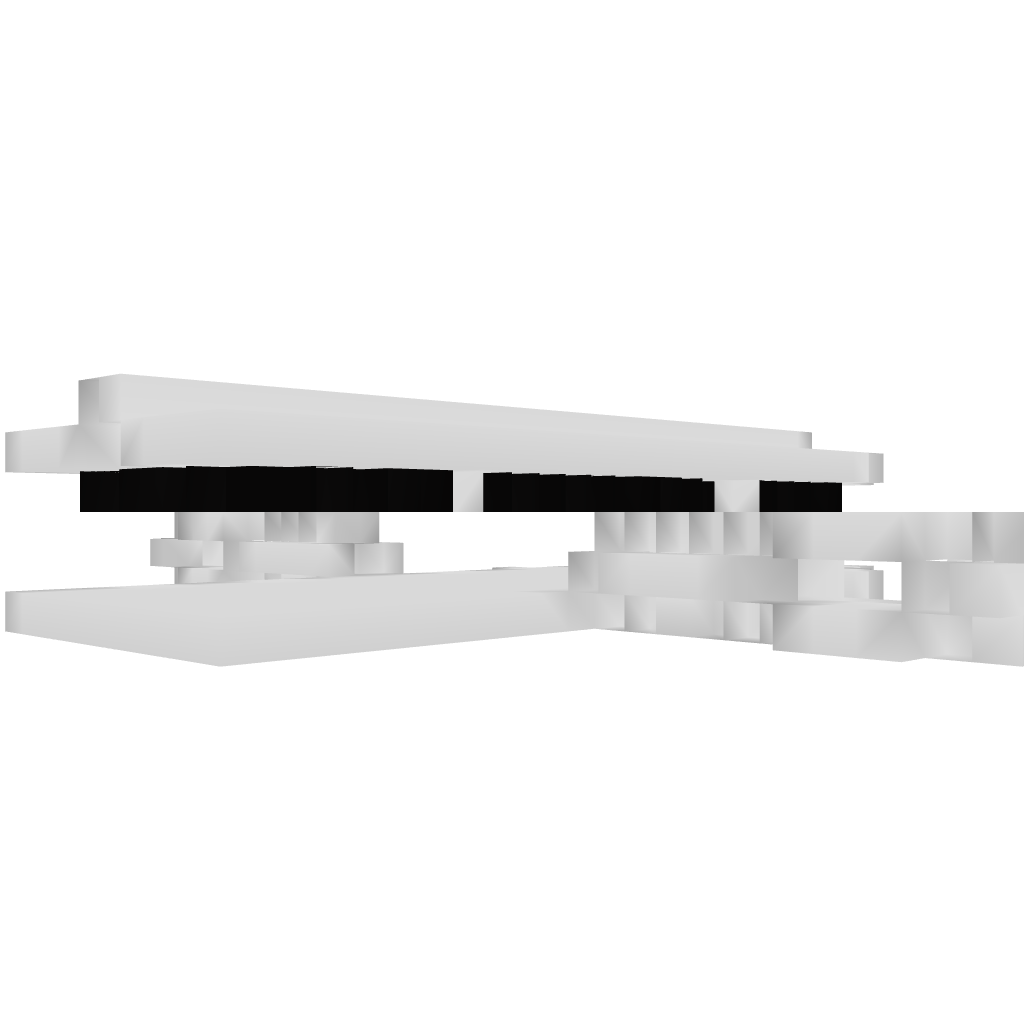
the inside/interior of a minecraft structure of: Plane